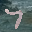
Label: 7